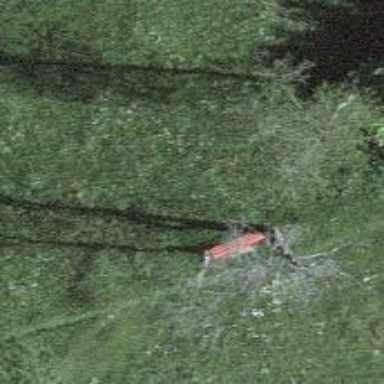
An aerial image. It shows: Red bench.